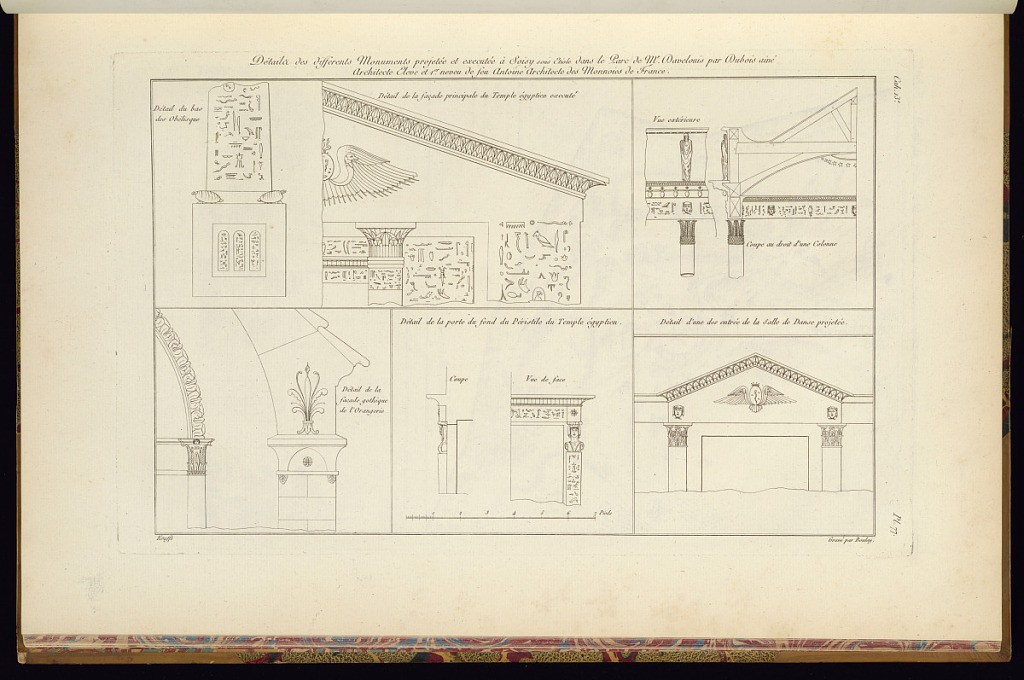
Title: Détails des differents Monuments projetée et executée à Soisy sous Etiole dans le Parc de Mr. Davelouis par Dubois ainé Architecte Eleve et 1er neveu de feu Antoine Architecte des Monnoies de France
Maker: Jean-Charles Krafft, French, 1764 - 1833
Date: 1812
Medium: Etching and engraving on paper
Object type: Print
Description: Architectural details for different monuments and buildings with Egyptian style motifs, hieroglyphs, telamon (atlantids), pediments, entablatures, and an obelisk. The plate is titled, numbered, and signed.